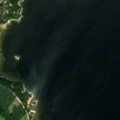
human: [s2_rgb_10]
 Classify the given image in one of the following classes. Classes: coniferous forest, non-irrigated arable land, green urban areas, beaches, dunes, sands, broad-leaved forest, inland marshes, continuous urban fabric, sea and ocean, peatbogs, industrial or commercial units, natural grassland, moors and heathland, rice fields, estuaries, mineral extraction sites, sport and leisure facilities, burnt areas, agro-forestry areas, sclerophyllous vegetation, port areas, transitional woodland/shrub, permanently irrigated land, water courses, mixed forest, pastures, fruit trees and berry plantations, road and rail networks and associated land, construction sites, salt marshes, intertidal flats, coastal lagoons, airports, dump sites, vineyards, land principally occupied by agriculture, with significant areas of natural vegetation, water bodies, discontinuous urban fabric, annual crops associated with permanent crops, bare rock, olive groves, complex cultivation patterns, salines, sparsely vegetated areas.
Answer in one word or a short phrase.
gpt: coniferous forest, sea and ocean